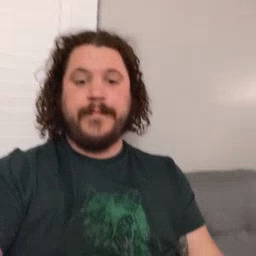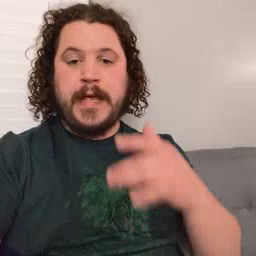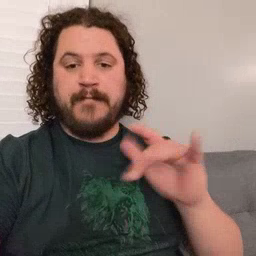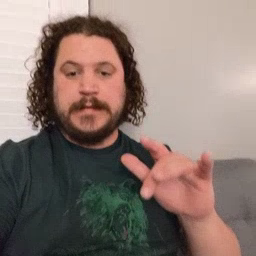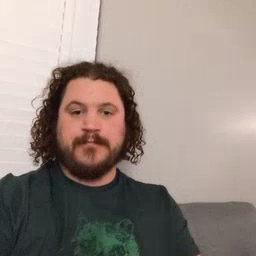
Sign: empty